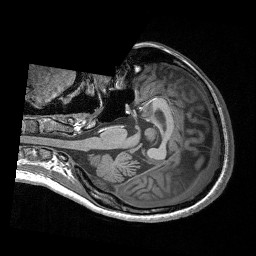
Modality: T1w
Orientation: axial